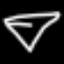
Label: diamond